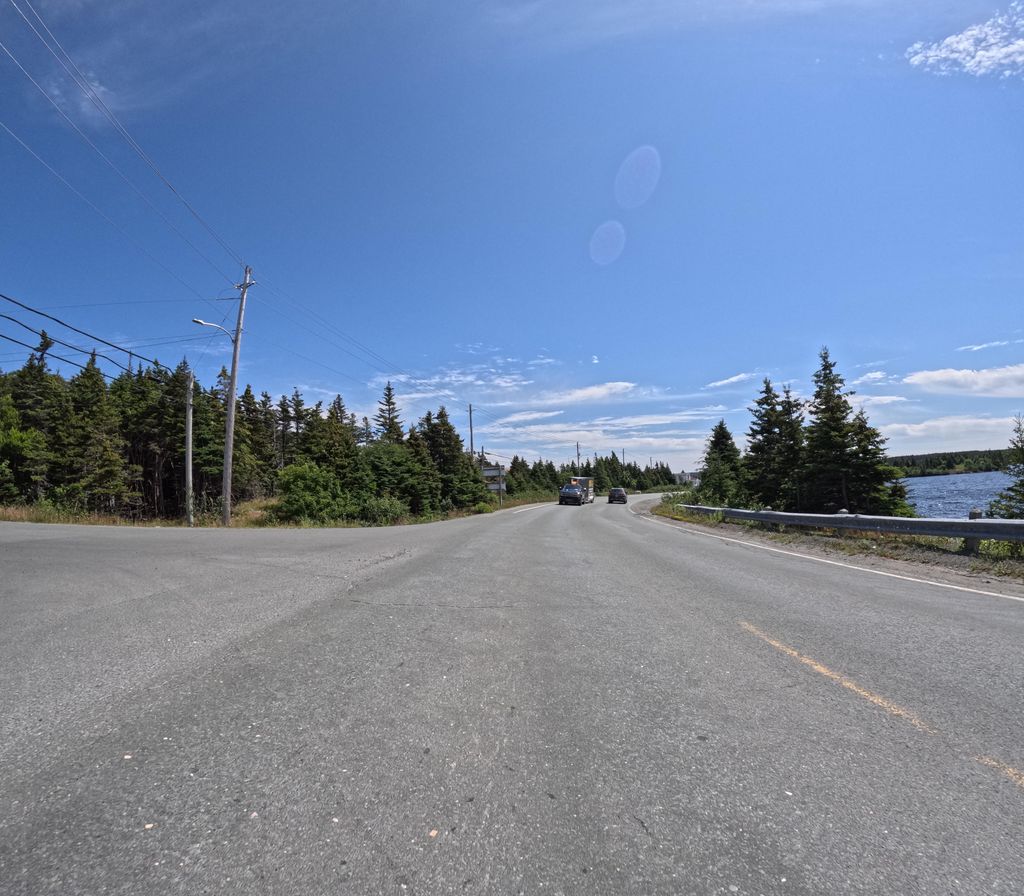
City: st_johns